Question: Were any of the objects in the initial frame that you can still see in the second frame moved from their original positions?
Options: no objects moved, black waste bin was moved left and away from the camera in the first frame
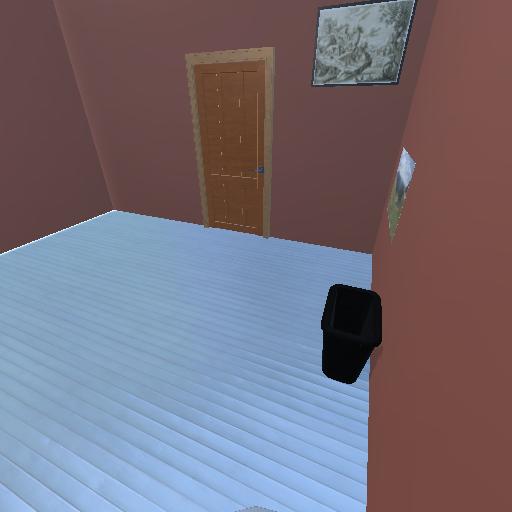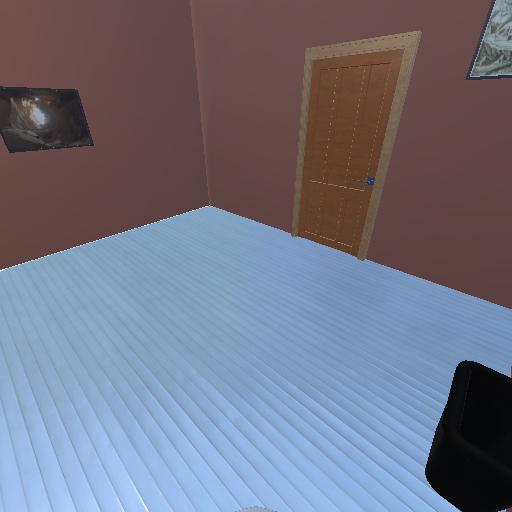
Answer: no objects moved